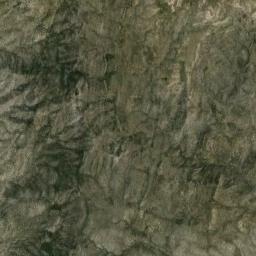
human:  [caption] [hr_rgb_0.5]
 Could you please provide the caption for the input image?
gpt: The mountain has a rugged surface and its rocks are brown .

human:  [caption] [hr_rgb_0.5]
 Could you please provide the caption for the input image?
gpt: The vegetation coverage of the mountains is low .

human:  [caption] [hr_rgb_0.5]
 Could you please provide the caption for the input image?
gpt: The mountain is full of brown soil with some green plants .

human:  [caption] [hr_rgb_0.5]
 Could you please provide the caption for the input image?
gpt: The mountain is uneven and rough .

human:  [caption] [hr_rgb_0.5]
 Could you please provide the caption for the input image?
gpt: There are some cracks on the brown mountain .